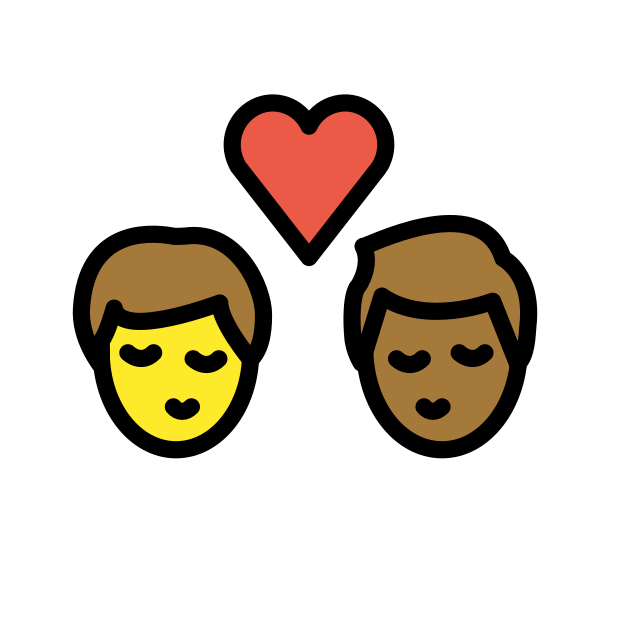
kiss: man, man, light skin tone, medium-dark skin tone